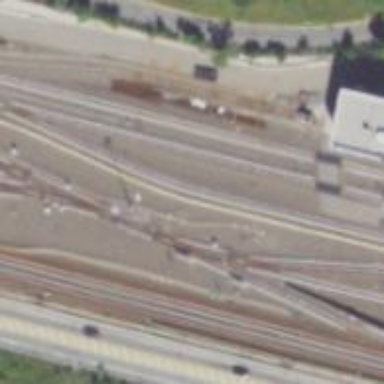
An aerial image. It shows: Yard used for service. The electrified light rail railway is visible.